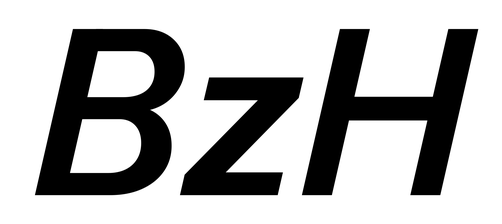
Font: InstrumentSans-Italic_SemiBold_Italic